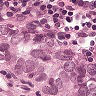
Metastatic tissue present: yes